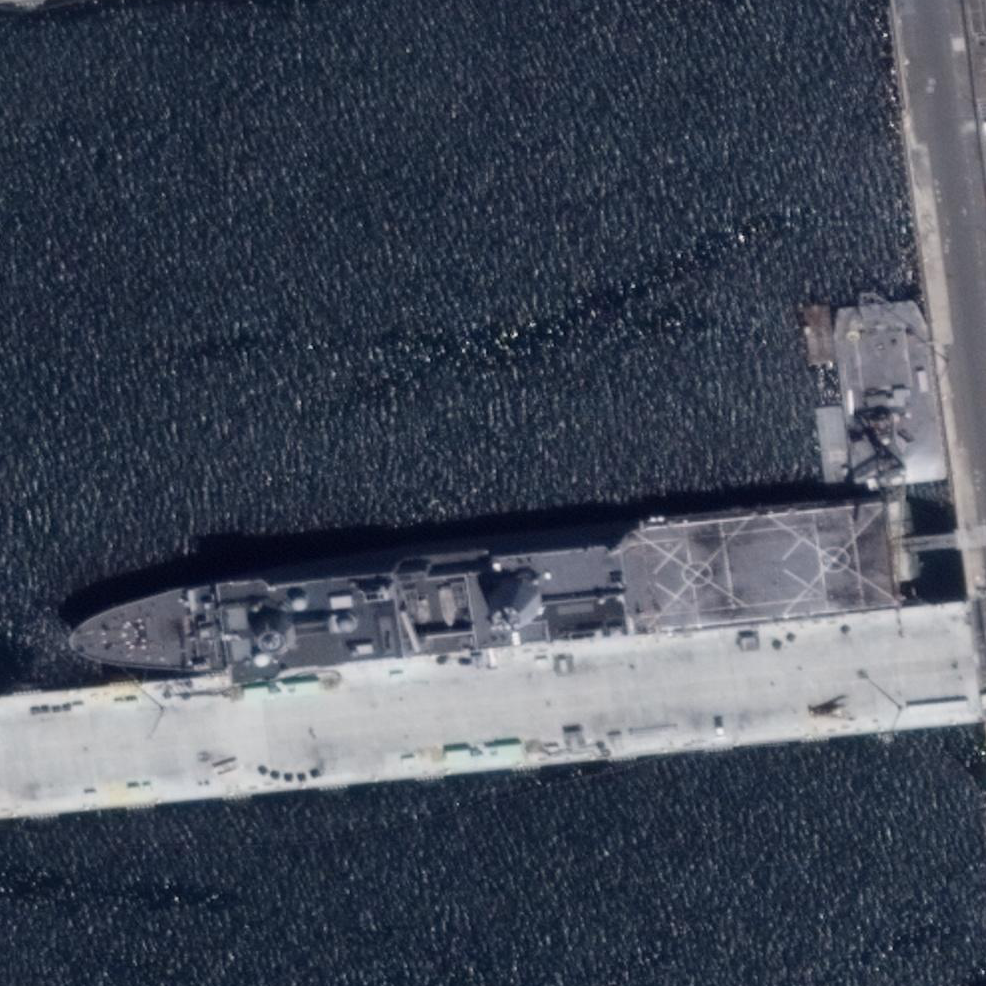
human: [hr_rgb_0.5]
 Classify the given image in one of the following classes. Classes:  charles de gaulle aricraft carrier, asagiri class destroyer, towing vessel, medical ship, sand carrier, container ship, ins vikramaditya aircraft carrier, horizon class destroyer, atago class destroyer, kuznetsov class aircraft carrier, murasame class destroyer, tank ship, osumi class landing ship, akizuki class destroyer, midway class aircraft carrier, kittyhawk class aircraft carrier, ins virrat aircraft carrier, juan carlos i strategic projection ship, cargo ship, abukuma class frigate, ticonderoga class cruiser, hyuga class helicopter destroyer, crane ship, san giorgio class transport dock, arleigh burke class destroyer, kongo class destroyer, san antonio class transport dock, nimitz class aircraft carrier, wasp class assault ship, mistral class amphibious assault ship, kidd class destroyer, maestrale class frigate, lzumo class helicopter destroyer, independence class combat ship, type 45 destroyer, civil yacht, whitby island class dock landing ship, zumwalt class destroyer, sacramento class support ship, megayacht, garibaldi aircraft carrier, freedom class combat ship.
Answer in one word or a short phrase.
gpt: San Antonio class transport dock